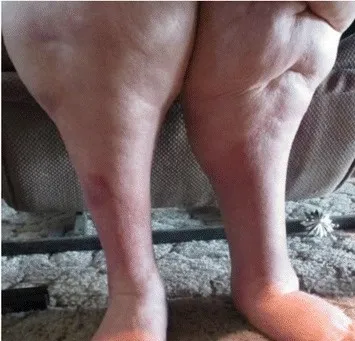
Week 12: no ulcerations or exudate leakage.
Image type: medical_photograph (skin_photograph)